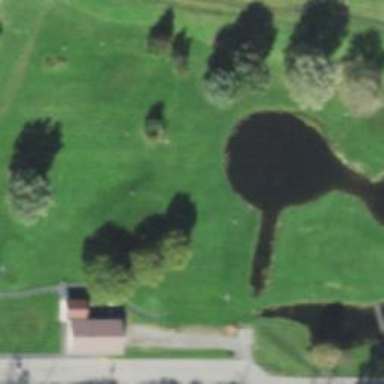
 perfect for leisurely sports activities."